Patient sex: M
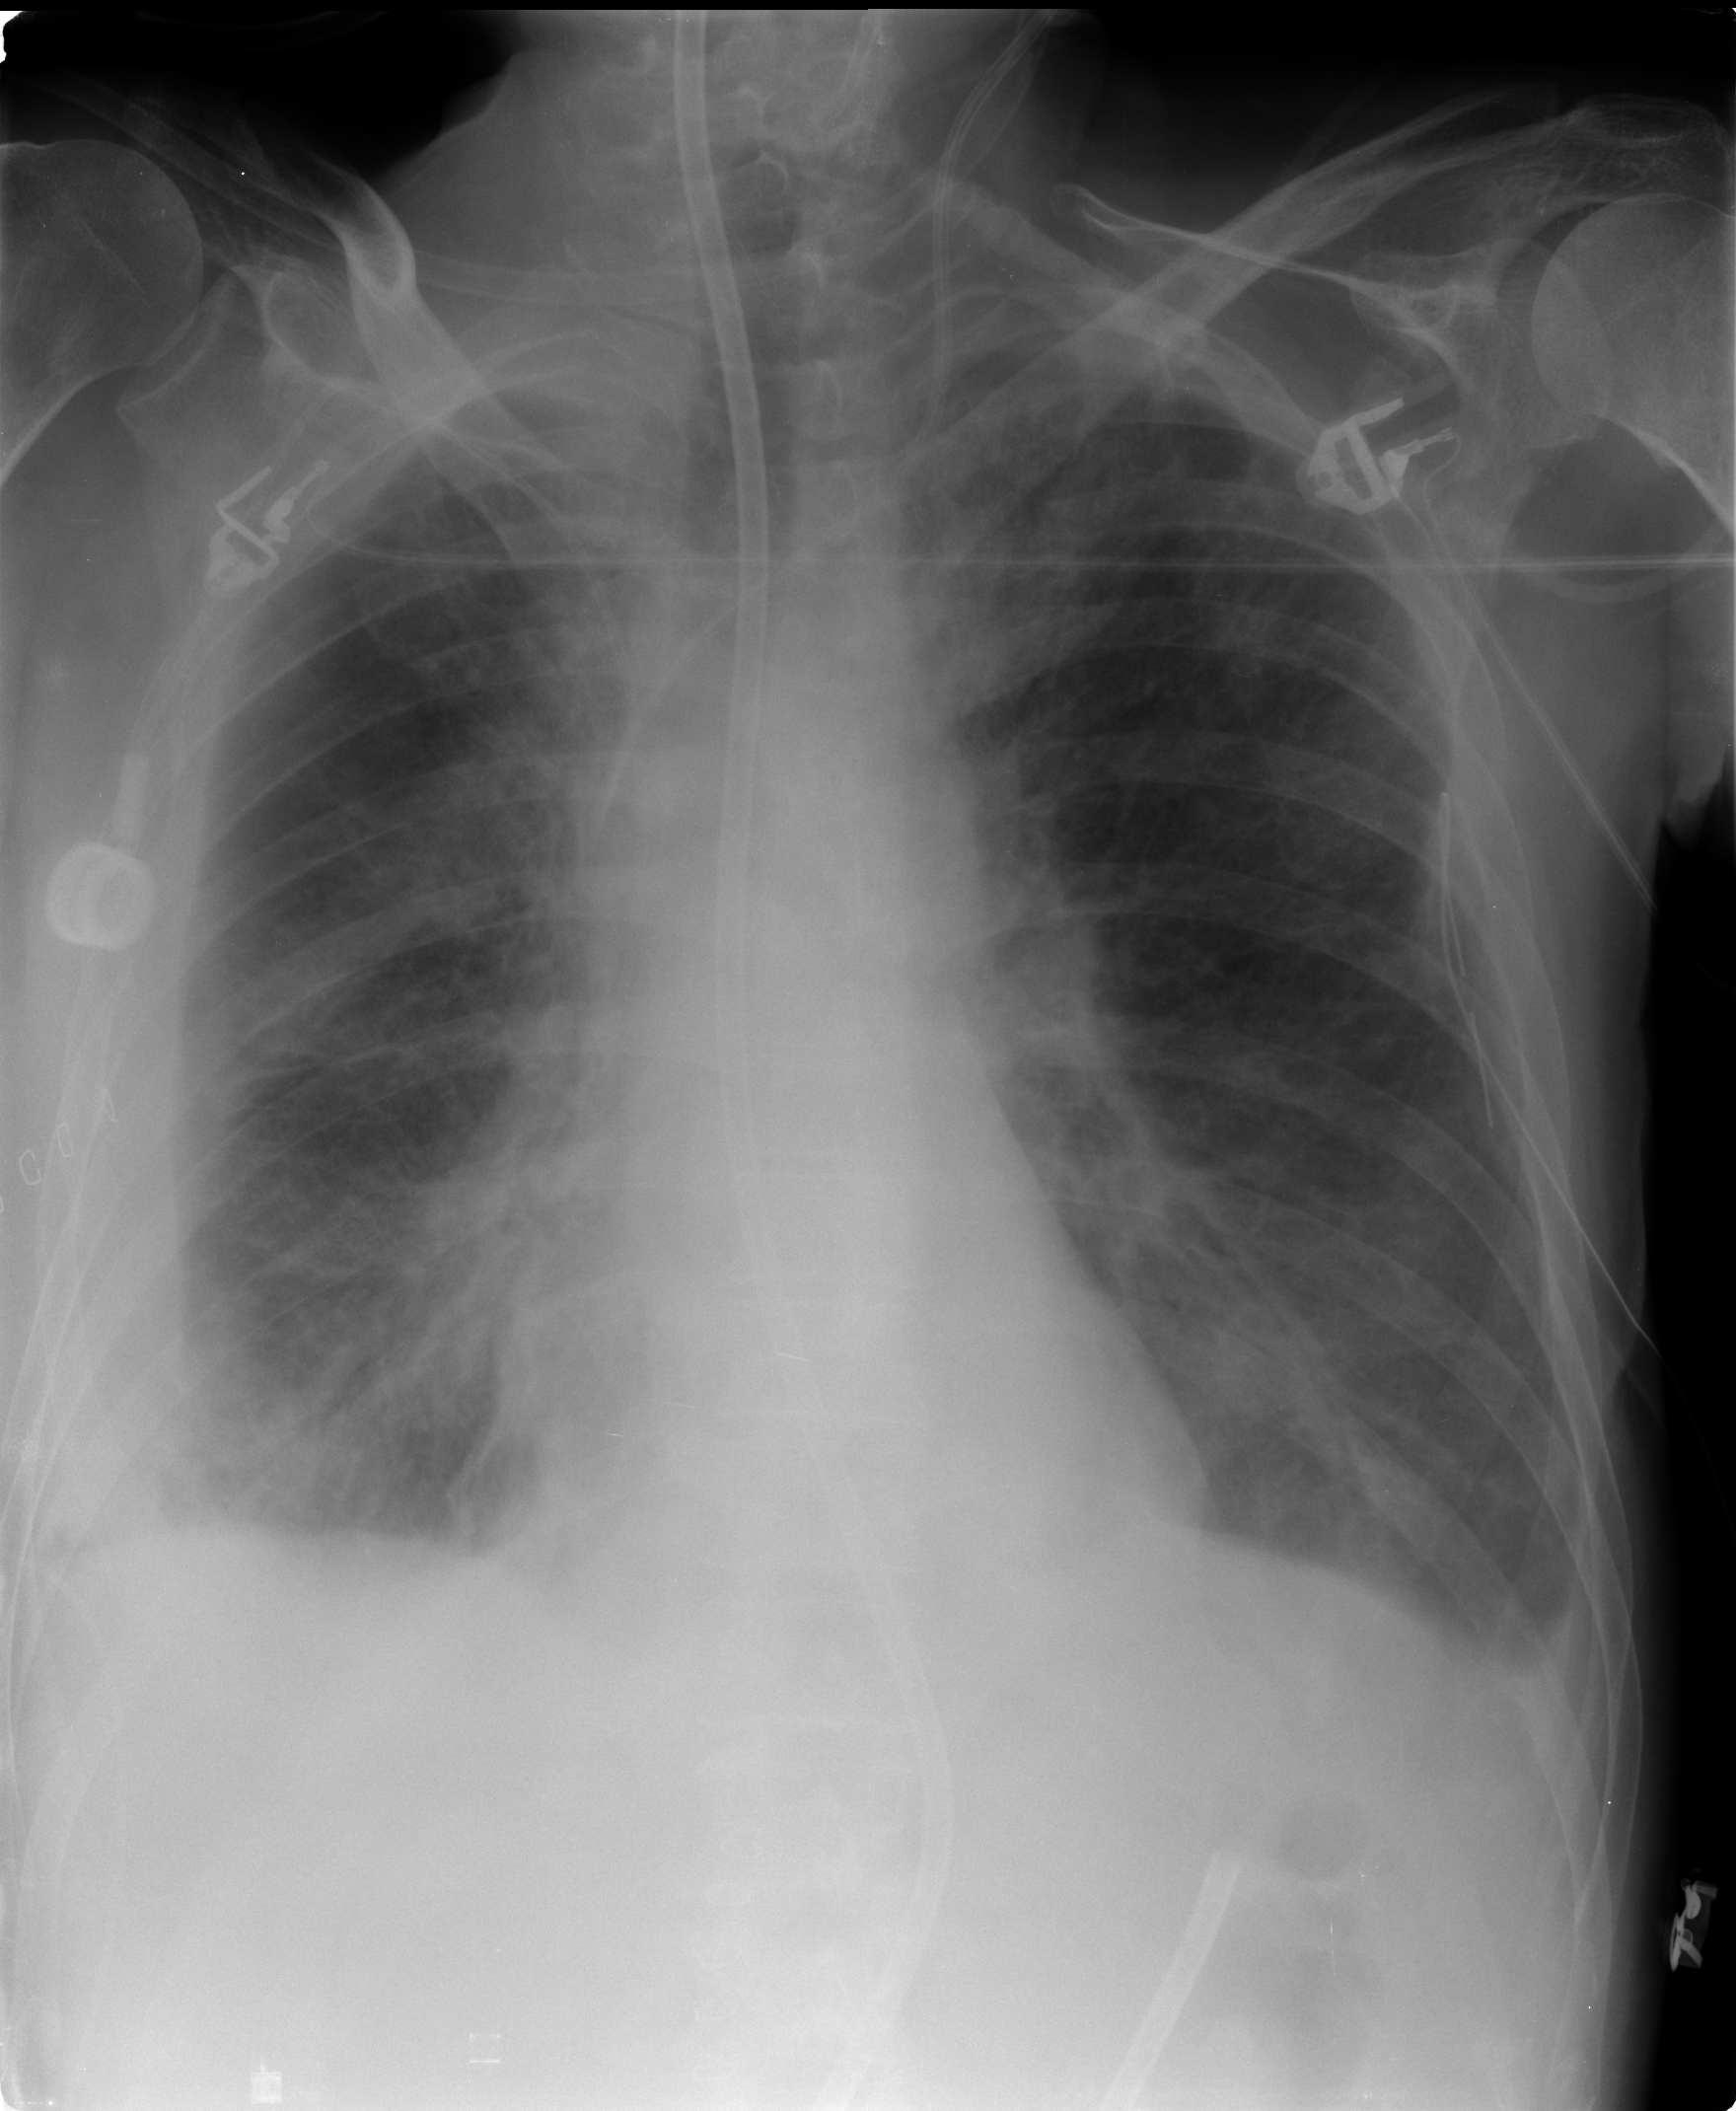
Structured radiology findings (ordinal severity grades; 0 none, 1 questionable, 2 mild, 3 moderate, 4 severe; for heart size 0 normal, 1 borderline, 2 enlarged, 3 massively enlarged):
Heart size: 0
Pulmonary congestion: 2
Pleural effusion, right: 2
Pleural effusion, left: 1
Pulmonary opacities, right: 2
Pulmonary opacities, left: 0
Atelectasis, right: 2
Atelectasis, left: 2